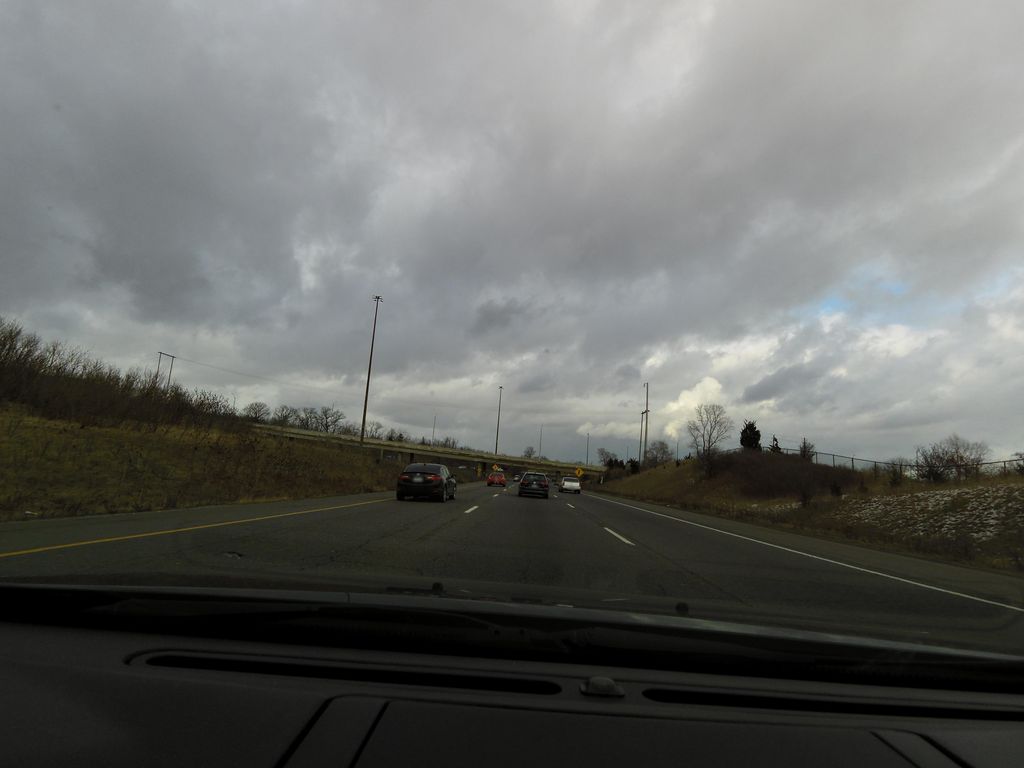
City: hamilton